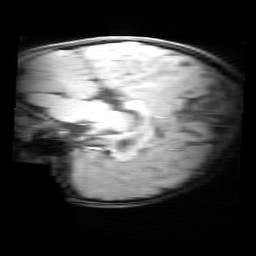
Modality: MP2RAGE
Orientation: sagittal
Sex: female
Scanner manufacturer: siemens
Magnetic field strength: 3 T
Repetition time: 5 s
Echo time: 0.00355 s